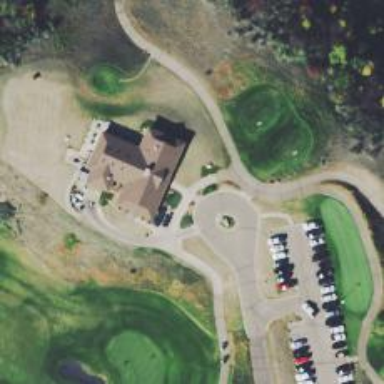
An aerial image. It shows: Path for both roads and golfers.